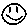
Label: smiley face